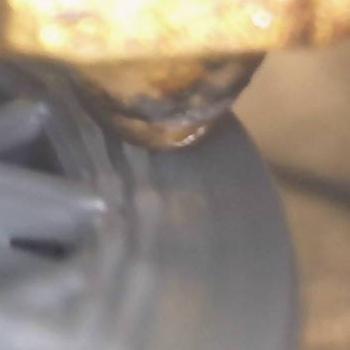
Flow rate: 42%